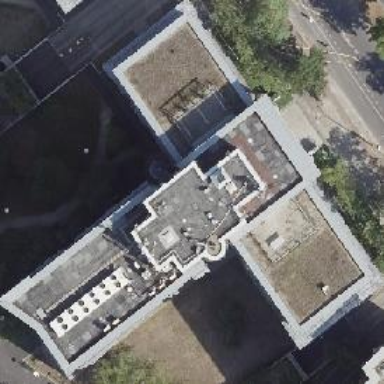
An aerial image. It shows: Office building with flat roof.